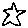
Label: star